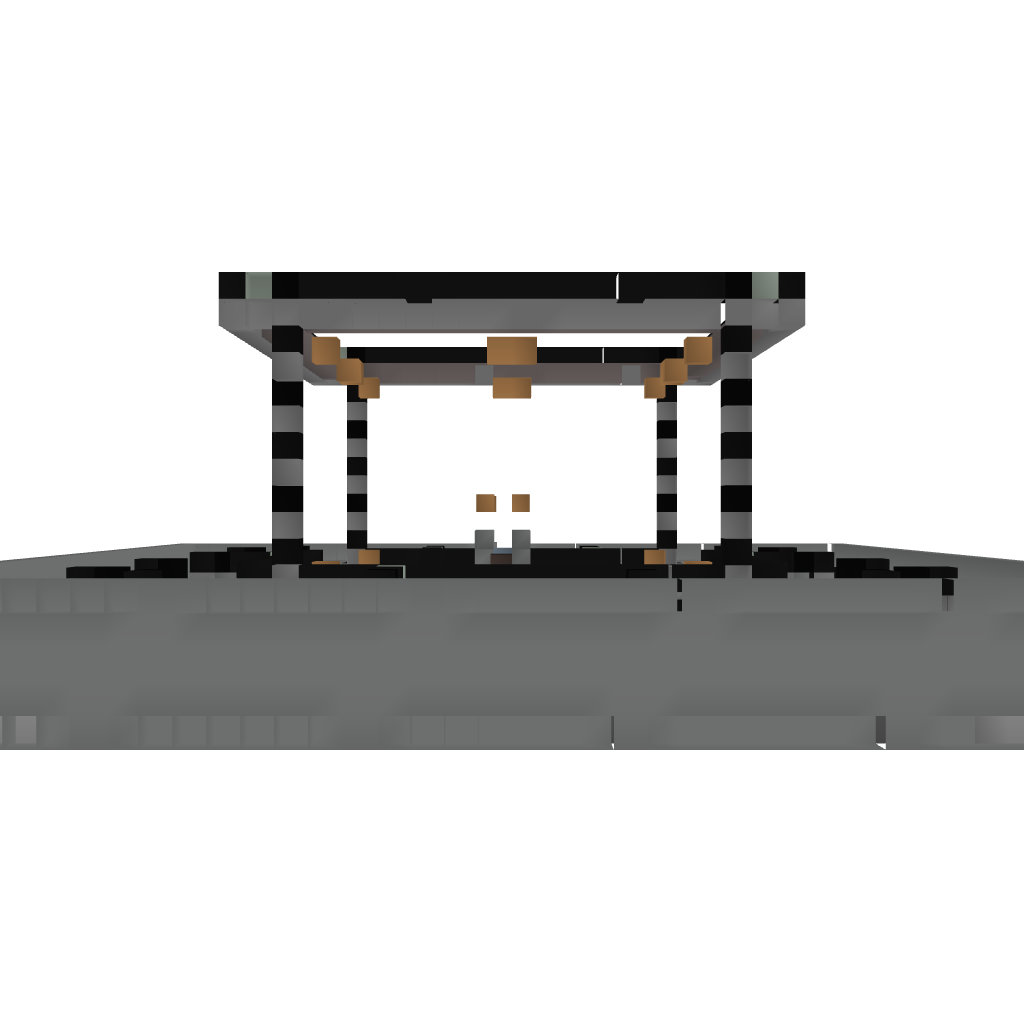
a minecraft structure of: Self-Building/Repairing House